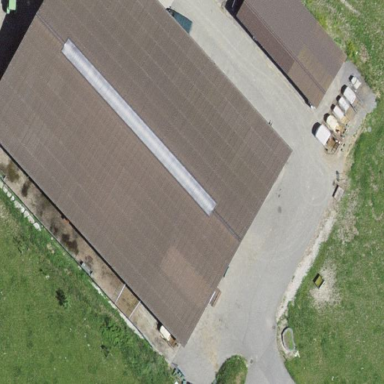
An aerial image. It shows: Farm building.